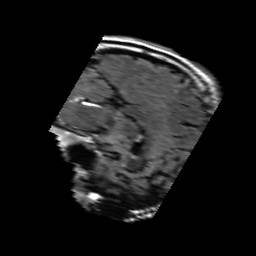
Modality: FLAIR
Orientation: sagittal
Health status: ill
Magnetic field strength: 3 T